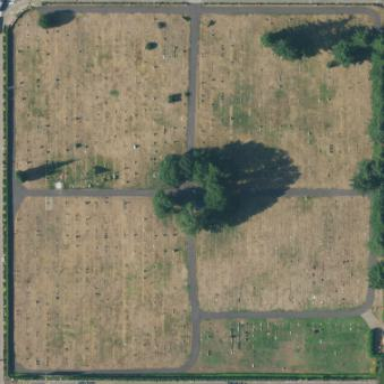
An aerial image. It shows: Cemetery.